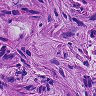
Metastatic tissue present: yes